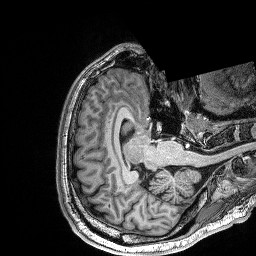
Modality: T1w
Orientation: axial